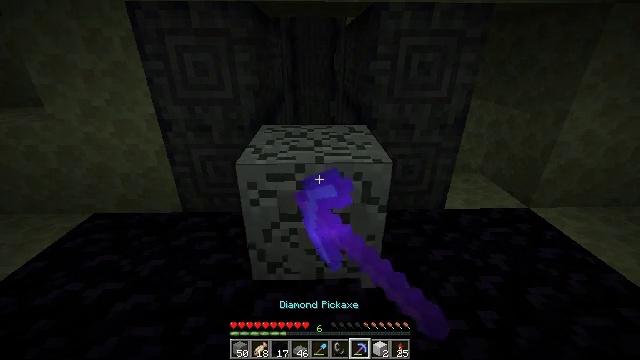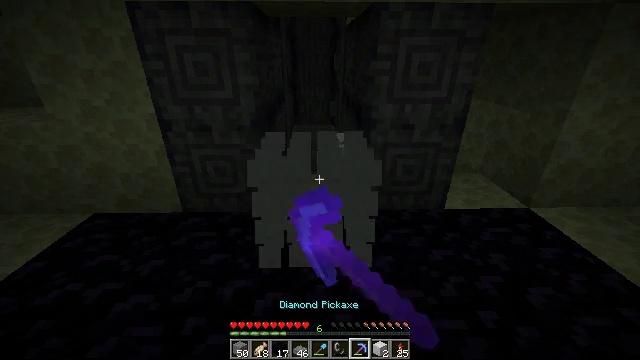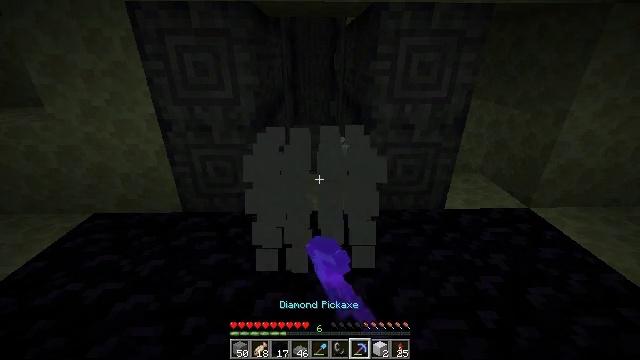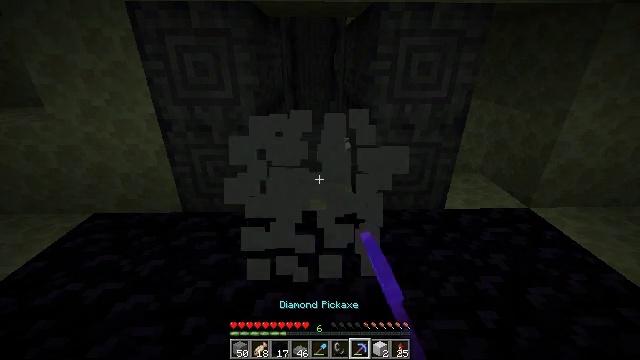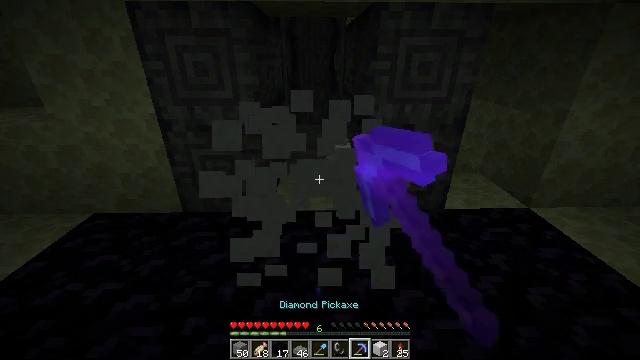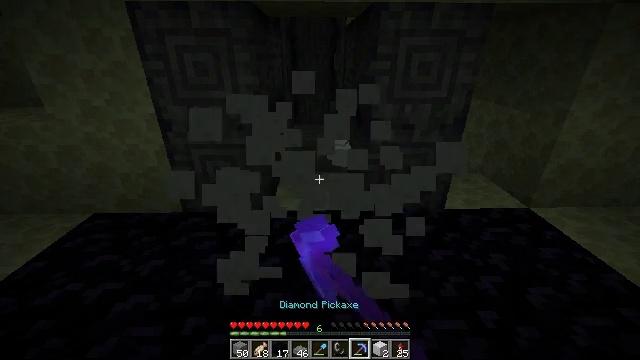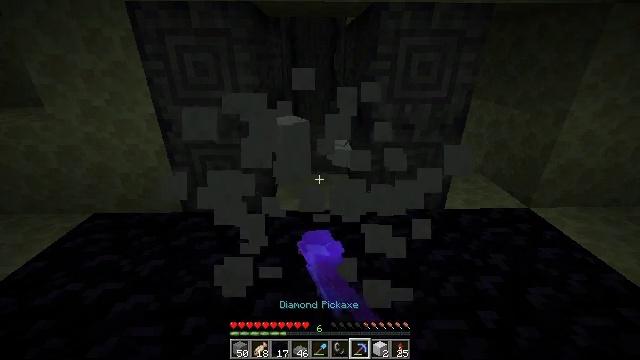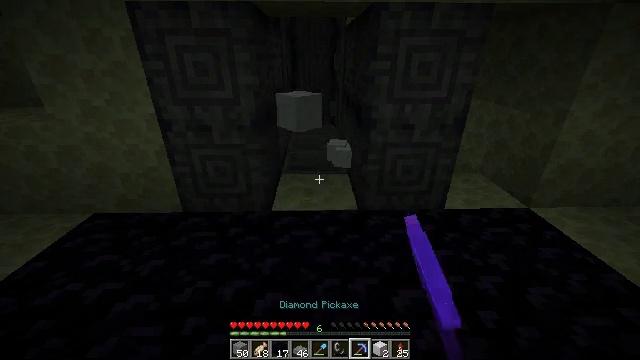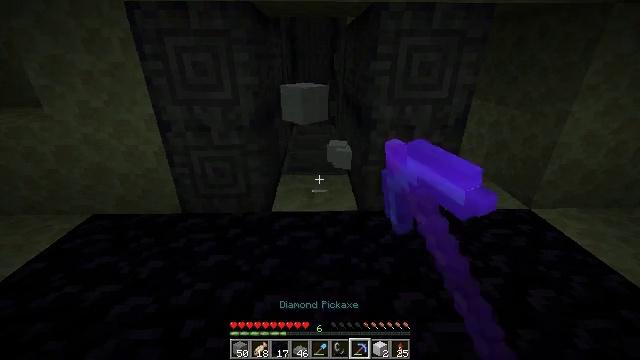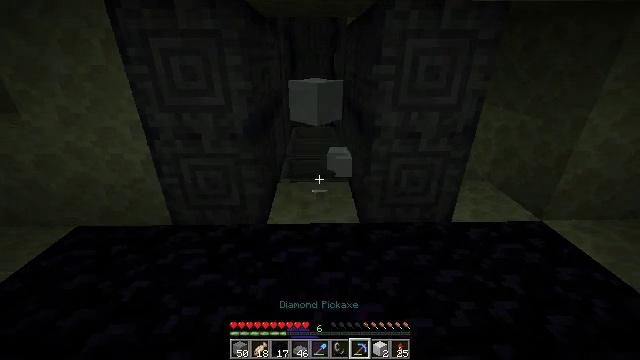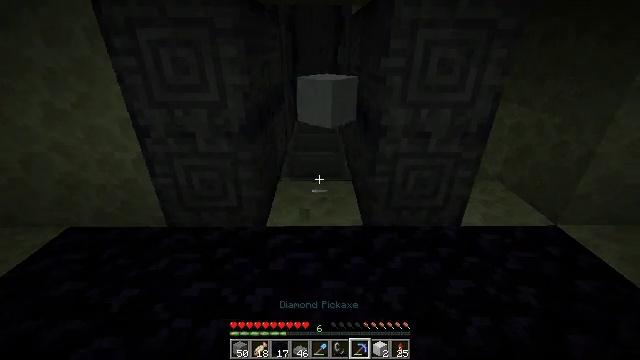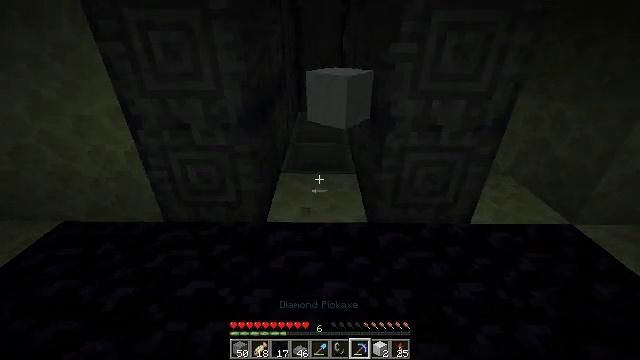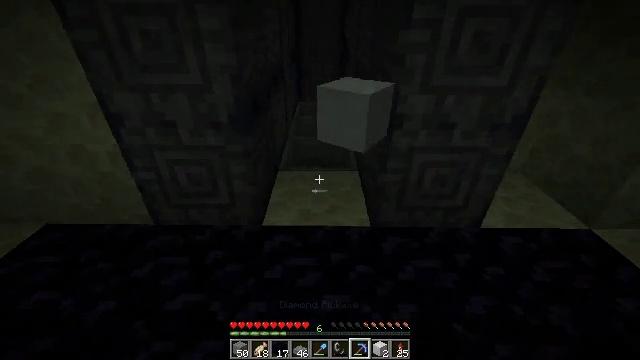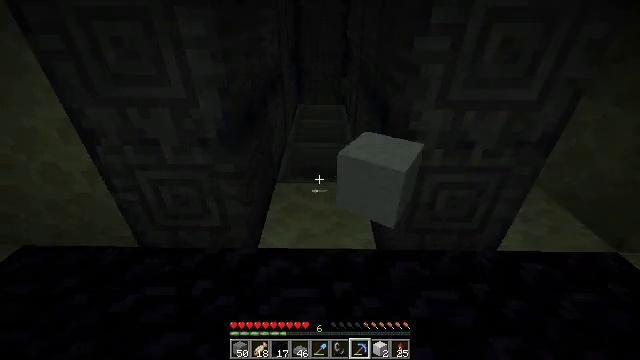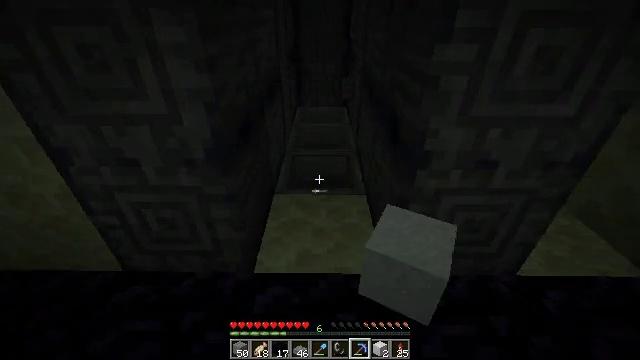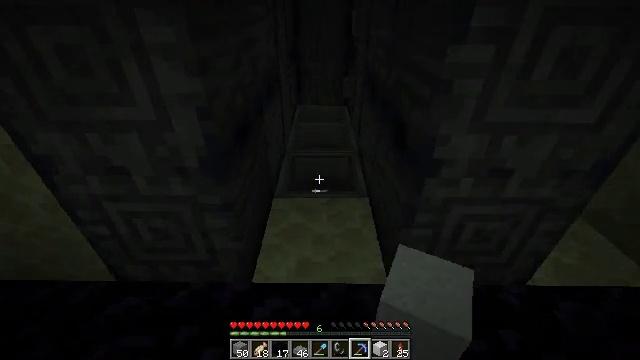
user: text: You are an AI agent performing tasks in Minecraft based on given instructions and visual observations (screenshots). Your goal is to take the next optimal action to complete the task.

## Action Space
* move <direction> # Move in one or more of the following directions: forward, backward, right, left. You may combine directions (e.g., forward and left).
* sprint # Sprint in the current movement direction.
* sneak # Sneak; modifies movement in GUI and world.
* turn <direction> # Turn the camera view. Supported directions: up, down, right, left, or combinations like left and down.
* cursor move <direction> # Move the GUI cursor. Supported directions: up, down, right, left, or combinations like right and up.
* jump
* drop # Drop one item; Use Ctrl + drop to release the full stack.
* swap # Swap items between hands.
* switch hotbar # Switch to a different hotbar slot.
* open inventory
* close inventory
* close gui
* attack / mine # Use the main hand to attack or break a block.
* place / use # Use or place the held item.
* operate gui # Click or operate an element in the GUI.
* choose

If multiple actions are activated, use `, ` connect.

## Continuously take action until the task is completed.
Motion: motion action
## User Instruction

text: Gather white concrete powder from the structure.
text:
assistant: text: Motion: attack / mine
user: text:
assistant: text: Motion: attack / mine
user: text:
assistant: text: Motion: attack / mine
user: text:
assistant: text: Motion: attack / mine
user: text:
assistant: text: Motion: attack / mine
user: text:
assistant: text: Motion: attack / mine
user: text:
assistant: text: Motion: attack / mine
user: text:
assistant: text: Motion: move forward
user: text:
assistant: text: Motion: move forward
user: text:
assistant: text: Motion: move forward, turn down
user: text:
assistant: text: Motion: move forward, turn down
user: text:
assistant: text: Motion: move forward, turn down
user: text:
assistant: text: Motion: move forward
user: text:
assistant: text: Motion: move forward
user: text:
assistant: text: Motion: move forward
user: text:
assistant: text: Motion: move forward, turn down
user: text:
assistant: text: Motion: move forward, turn down
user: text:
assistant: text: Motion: move forward, turn down
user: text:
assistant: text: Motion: move forward, turn down
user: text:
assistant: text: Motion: move forward, turn down
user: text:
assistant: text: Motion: no_op
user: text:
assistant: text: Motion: no_op
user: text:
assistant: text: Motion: no_op
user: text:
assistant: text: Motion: no_op
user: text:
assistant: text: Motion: no_op
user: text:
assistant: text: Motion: use / place
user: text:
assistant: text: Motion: use / place
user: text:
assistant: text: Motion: use / place
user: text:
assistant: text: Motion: use / place
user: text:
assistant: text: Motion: no_op